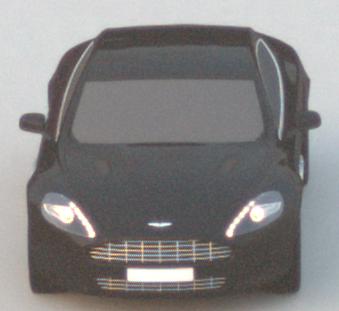
Make: Aston Martin
Model: Rapide
Detailed model: Rapide
Model produced from: 2010/03
Model produced until: 2013/07
Doors: 5
Color: black
Road condition: dry road
Daytime: dawn
Contrast: low contrast